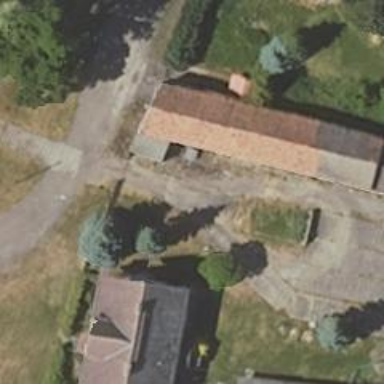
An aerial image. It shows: Shed.